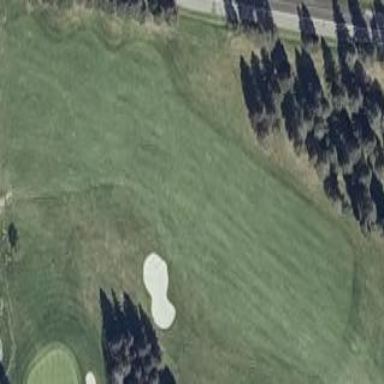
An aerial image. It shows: Golf fairway surrounded by grass.